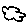
Label: cloud